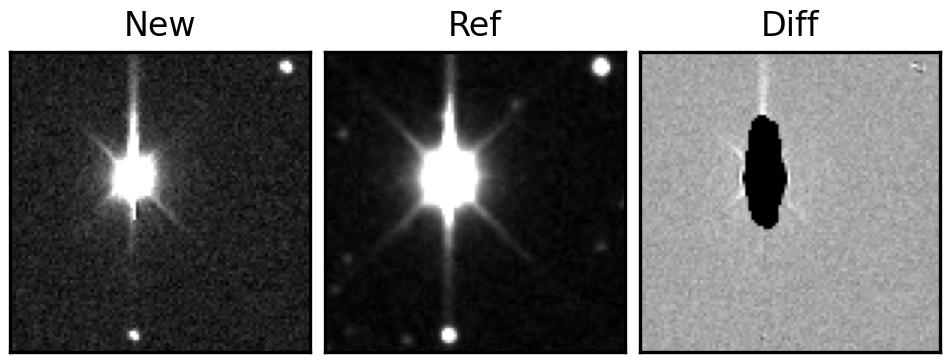
Label: bogus